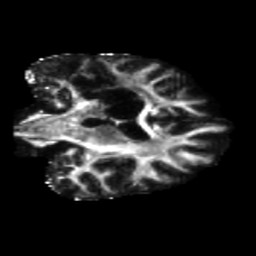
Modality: FA
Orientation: coronal
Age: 68
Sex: female
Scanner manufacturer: siemens
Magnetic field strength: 3 T
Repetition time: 5.47 s
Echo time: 0.0854 s